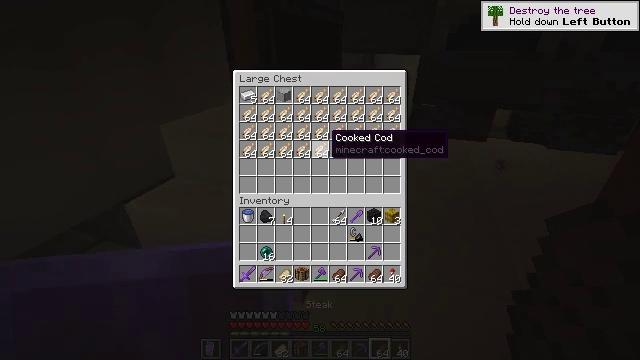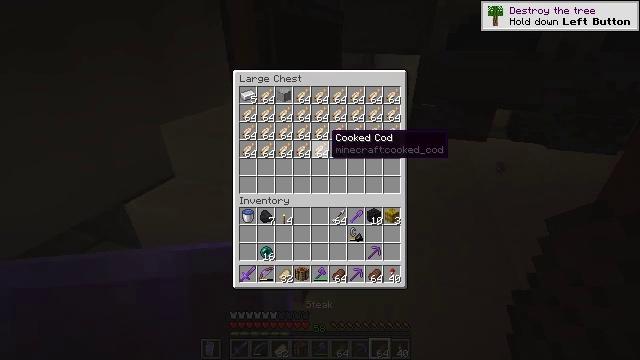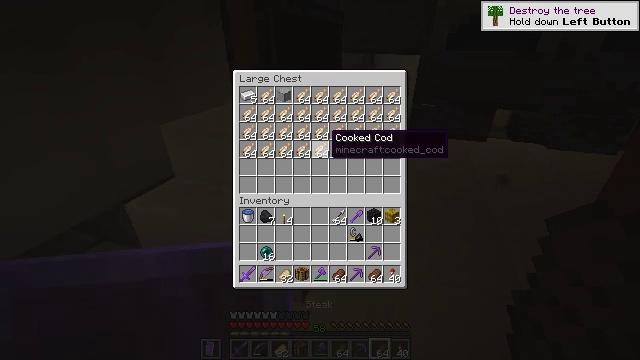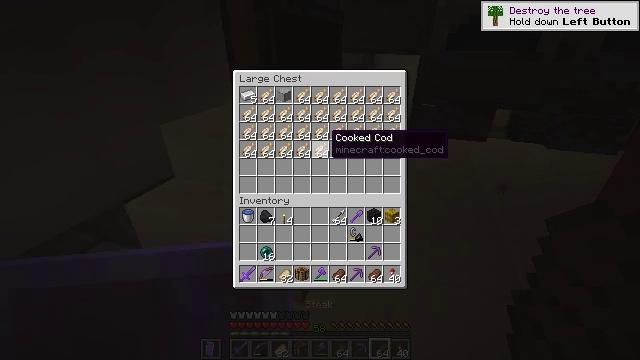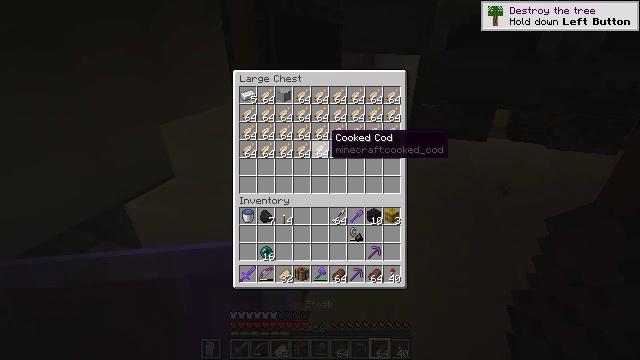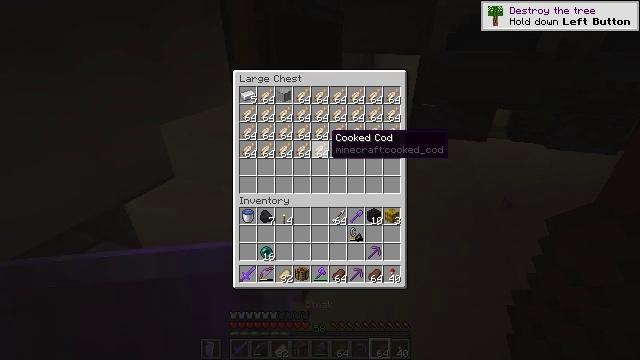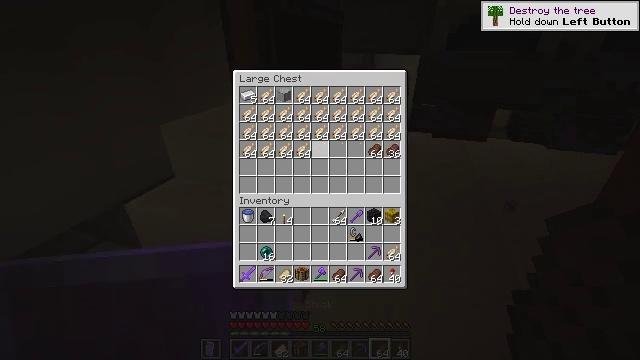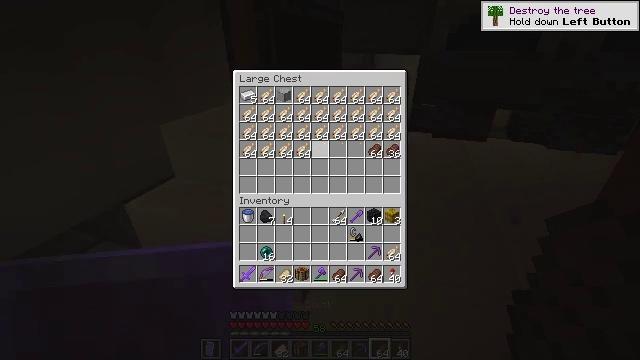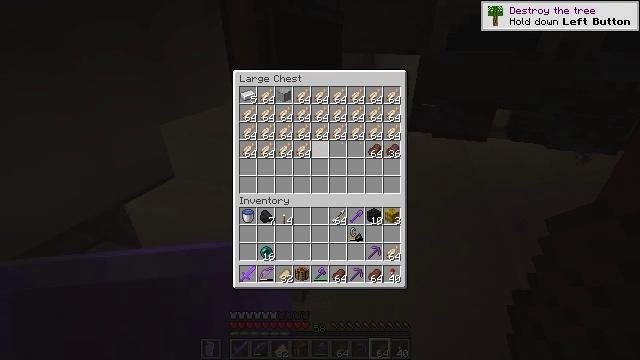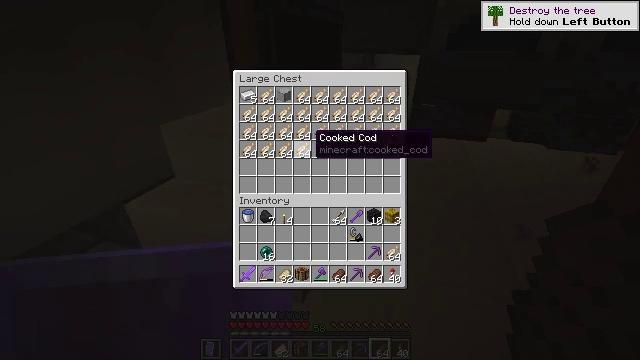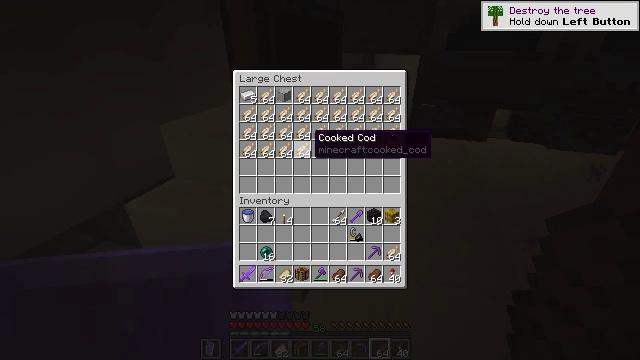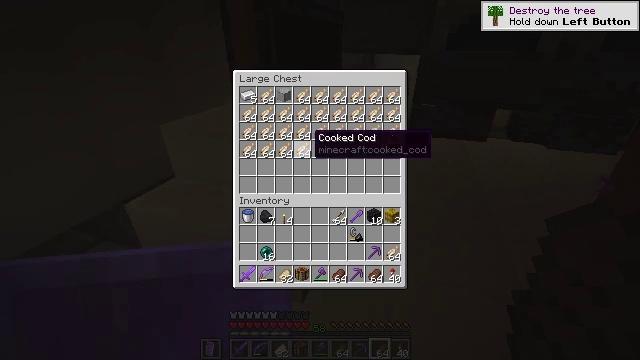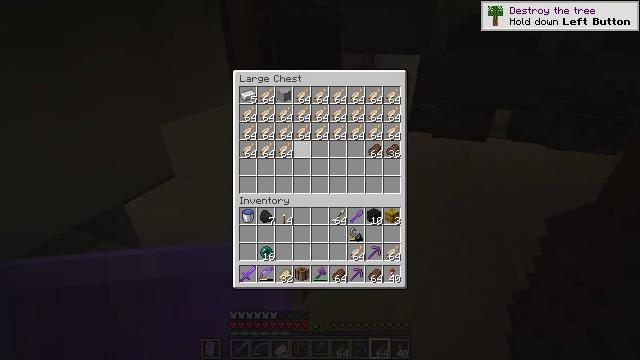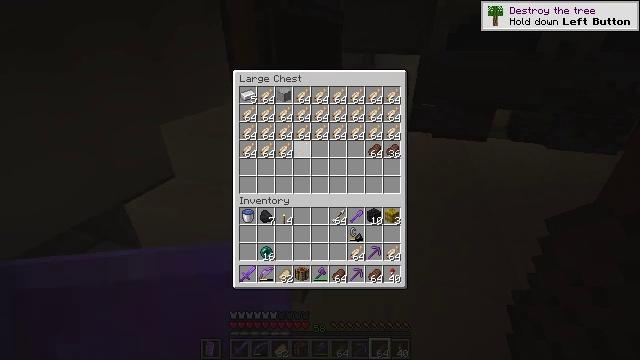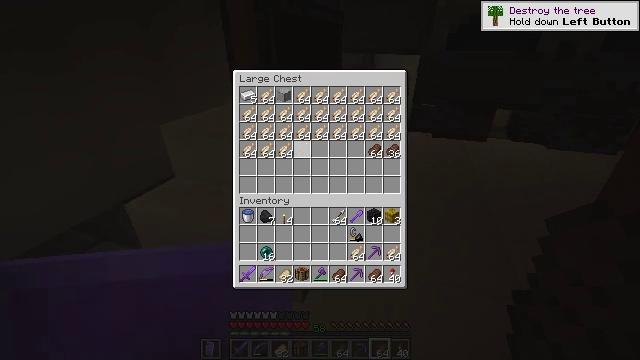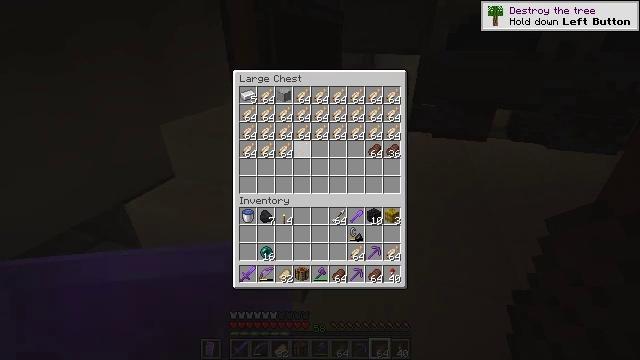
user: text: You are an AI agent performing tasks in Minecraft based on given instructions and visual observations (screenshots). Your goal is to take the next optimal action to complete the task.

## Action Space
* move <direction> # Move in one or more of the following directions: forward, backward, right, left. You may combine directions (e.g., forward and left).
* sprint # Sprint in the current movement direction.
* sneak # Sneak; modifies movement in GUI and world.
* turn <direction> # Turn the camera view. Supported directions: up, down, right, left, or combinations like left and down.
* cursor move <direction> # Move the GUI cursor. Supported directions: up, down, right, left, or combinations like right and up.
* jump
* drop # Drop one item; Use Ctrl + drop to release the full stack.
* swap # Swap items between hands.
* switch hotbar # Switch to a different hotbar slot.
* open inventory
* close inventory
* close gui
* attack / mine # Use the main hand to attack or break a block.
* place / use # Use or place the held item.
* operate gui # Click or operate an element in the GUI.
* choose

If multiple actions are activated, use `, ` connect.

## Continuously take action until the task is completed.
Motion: motion action
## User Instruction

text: Salvage the orange shulker box.
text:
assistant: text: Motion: sneak
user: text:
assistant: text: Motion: sneak
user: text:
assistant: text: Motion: sneak
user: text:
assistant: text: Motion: sneak
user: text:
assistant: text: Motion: sneak
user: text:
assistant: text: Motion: sneak, attack / mine
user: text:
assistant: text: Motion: sneak, attack / mine
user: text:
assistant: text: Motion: sneak, attack / mine
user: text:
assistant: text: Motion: sneak, turn left
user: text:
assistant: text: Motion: sneak
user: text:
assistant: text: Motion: sneak
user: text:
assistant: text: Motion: sneak, attack / mine
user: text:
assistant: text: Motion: sneak, attack / mine
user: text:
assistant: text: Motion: sneak, attack / mine
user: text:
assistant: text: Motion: sneak, attack / mine
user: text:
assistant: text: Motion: sneak
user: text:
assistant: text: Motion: sneak
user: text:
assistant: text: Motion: sneak
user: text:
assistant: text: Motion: sneak, attack / mine
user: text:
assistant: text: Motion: sneak, attack / mine
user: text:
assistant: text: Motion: sneak, attack / mine
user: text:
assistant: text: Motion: sneak, attack / mine
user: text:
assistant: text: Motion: sneak
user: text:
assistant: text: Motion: sneak
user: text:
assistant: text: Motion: sneak
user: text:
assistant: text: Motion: sneak, attack / mine
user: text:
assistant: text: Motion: sneak, attack / mine
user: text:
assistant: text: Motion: sneak, attack / mine
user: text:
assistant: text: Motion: sneak
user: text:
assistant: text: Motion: sneak